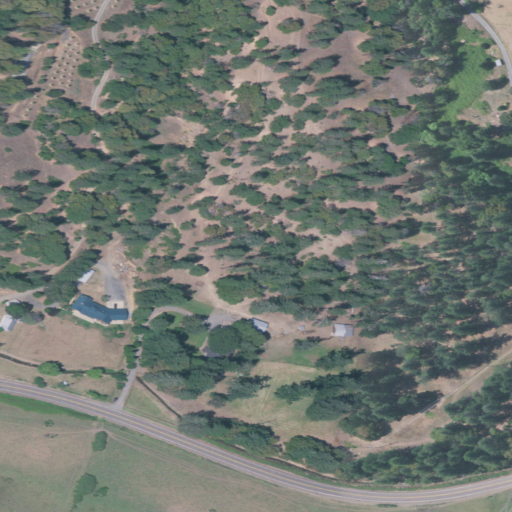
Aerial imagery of valley in Oregon named Long Gulch containing shrub, evergreen forest, mixed forest, pasture, open development, and low intensity development